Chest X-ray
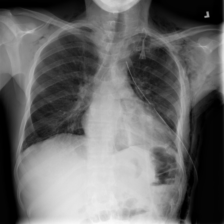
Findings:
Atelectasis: positive
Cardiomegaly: negative
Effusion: negative
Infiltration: negative
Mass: negative
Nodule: negative
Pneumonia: negative
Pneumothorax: positive
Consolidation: negative
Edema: negative
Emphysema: positive
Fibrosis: negative
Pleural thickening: negative
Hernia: negative